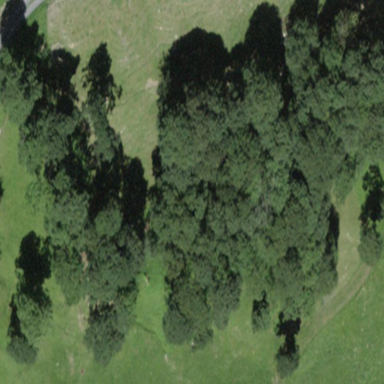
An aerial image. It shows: Forest area.